【题型】解答题　【知识点】立体几何　【难度】medium
如图，在直角梯形$ABCD$中，$AB \parallel CD$，$AB \perp BC$，$AB=2CD=2$，$AD=3$，以$BC$边所在的直线为轴，其余三边旋转一周所形成的面围成一个几何体．

(1)求该几何体的表面积；\\
(2)一只蚂蚁在形成的几何体上从点$A$绕着几何体的侧面爬行一周回到点$A$，求蚂蚁爬行的最短距离．
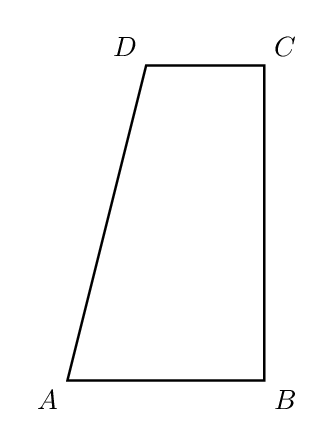
【解答】
\textbf{【答案】(1)$14\pi$ \quad (2)$6\sqrt{3}$}

\vspace{0.3cm}
\textbf{【分析】(1)旋转后所得几何体为圆台，由圆台表面积公式进行计算即可；(2)将圆台侧面沿母线展开求解即可．}

\vspace{0.3cm}
\textbf{【详解】(1)}

过切点$E$，$F$作出双球模型的轴截面，设球$O_1$,$O_2$分别与圆锥的同一条母线切于$A$，$B$两点，
有$O_2B \perp AB$,$O_1A \perp AB$，过$O_2$作$O_2C \perp O_1A$于点$C$，则四边形$ABO_2C$是矩形，
于是$|AC| = |O_2B| = 3$，$|O_1C| = 3$，又$|O_1O_2| = 11$，从而$|AB| = |O_2C| = \sqrt{|O_1O_2|^2 - |O_1C|^2} = 4\sqrt{7}$，
设直线$AB$与平面$\alpha$的交点为$P$，则有$|PA| = |PE|$，$|PB| = |PF|$，
所以椭圆的长轴长$2a = |PE| + |PF| = |PA| + |PB| = |AB| = 4\sqrt{7}$．
故答案为：$4\sqrt{7}$．

如图所示，满足题意的直角梯形$ABCD$，以$BC$边所在的直线为轴，其余三边旋转一周，
形成一个上底面半径为$r_1 = CD = 1$，下底面半径$r_2 = AB = 2$，母线长$l = 3$的圆台，
其表面积为$S = \pi(r_1^2 + r_2^2 + r_1l + r_2l) = \pi(1^2 + 2^2 + 1\times3 + 2\times3) = 14\pi$．

\textbf{(2)}

将圆台的侧面沿母线$AD$展开，得到如图所示的一个扇环，
$\because$圆台上下底面半径的关系为$r_2 = 2r_1$，$\therefore \overset{\frown}{A_1A_2} = 2\overset{\frown}{D_1D_2}$，$\therefore OA_1 = 2OD_1$，
又$\because A_1D_1 = 3$，$\therefore OA_1 = 6$，$OD_1 = 3$，

设$\angle A_1OA_2 = \alpha$，则$\overset{\frown}{A_1A_2}$的弧长$l = \alpha \cdot OA_1 = 6\alpha = 2\pi r_2 = 4\pi$，$\therefore \alpha = \dfrac{2\pi}{3}$，
连接$A_1A_2$，取线段$A_1A_2$中点$M$，连接$OM$，则$OM \perp A_1A_2$，
在$\text{Rt}\triangle OMA_1$中，$\angle A_1OM = \dfrac{\alpha}{2} = \dfrac{\pi}{3}$，$\angle OA_1M = \dfrac{\pi}{6}$，$\therefore OM = \dfrac{1}{2}OA_1 = 3 = OD_1$，
$\therefore$蚂蚁从点$A$绕着圆台的侧面爬行一周回到点$A$的最短路径即为线段$A_1A_2$，
$A_1A_2 = 2A_1M = 2\times\sqrt{6^2 - 3^2} = 6\sqrt{3}$．
$\therefore$蚂蚁爬行的最短距离为$6\sqrt{3}$．
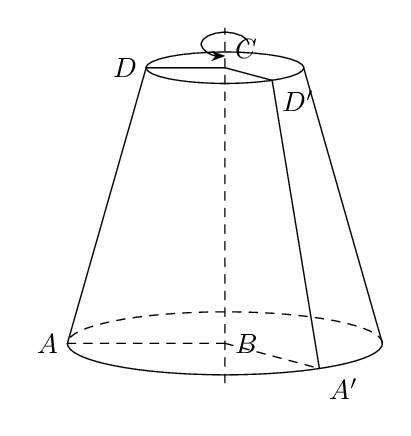
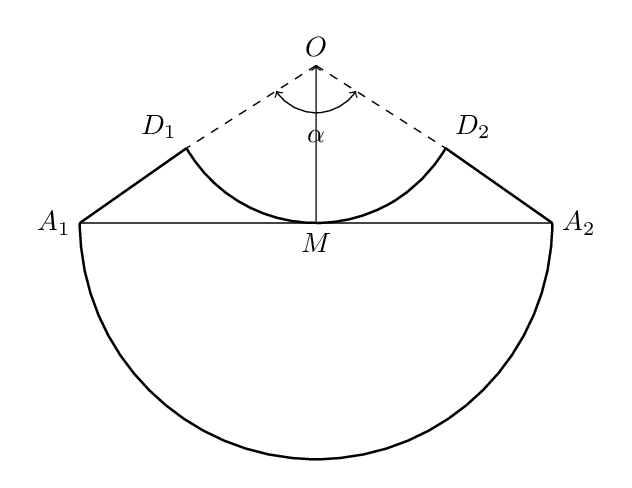